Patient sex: F
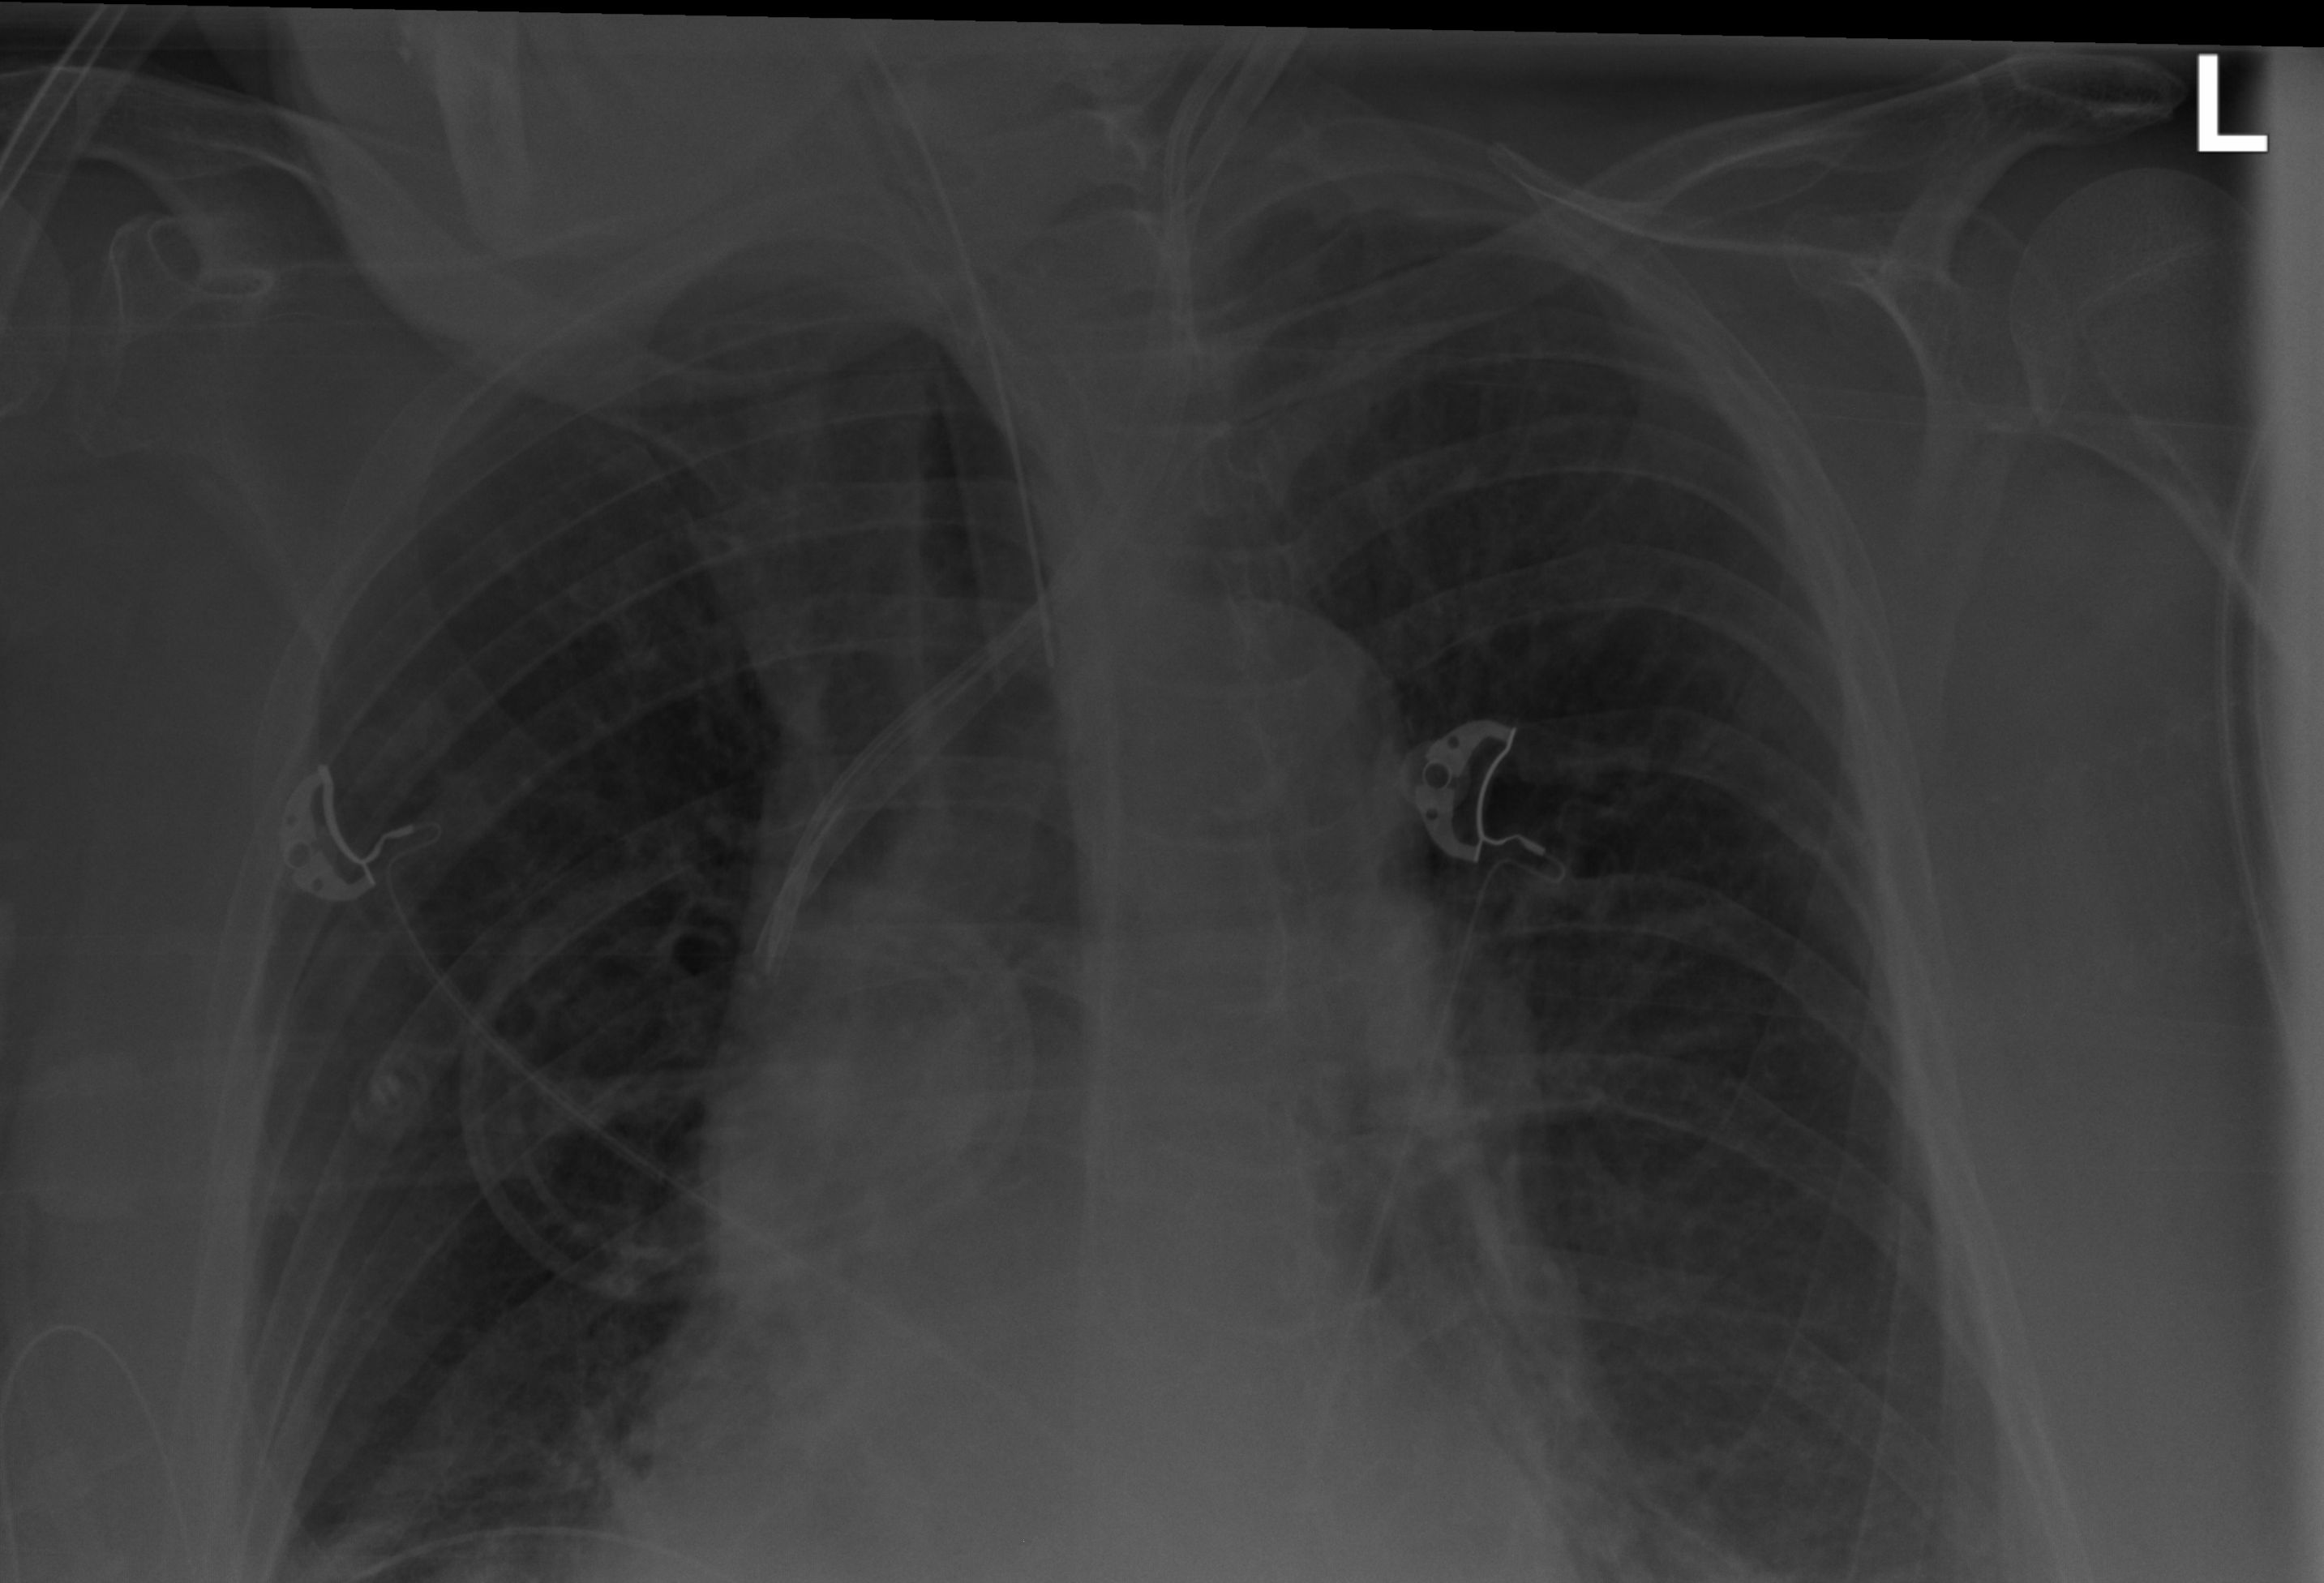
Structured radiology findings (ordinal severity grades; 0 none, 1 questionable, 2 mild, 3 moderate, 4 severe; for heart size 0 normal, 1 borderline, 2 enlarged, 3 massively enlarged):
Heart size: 0
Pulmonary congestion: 2
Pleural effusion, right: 0
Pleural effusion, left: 0
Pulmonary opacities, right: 0
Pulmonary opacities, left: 0
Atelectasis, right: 2
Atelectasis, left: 2